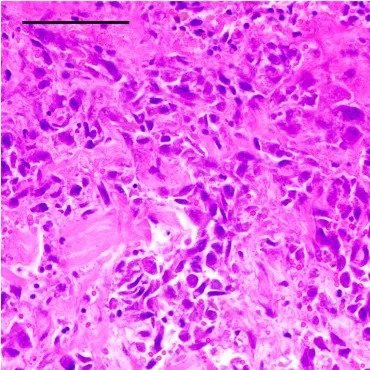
(C) HE staining of autopsy specimens from the lungs shows atypical endothelial cell proliferation.
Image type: pathology (h&e)